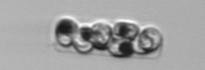
Label: Guinardia_delicatula_TAG_internal_parasite